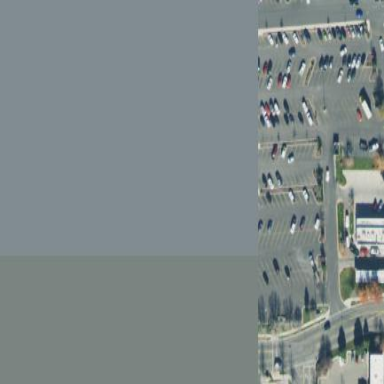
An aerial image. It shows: Retail building.